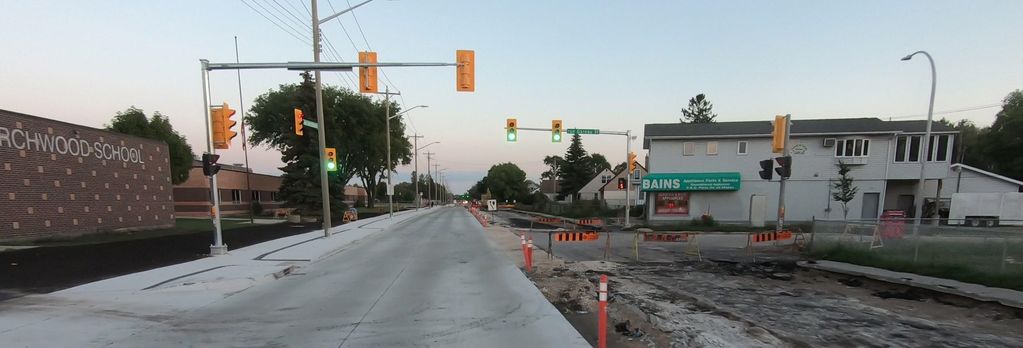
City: winnipeg